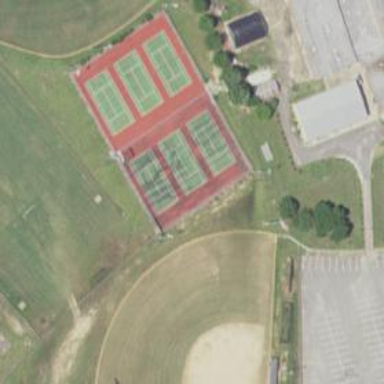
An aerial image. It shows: Tennis court in leisure pitch.